Interaction volume radius: 5 \u00c5
Interaction volume height: 10 \u00c5
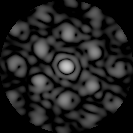
Disorder parameter: 0.4847